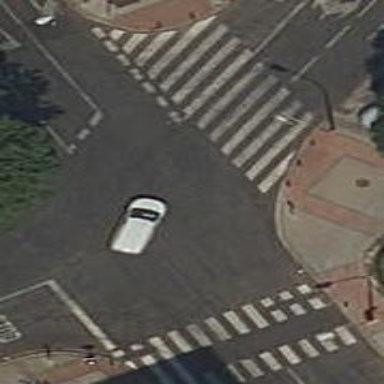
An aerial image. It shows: Road with traffic signals.